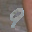
Label: 9